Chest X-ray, AP view. Patient: 62 years old, sex F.
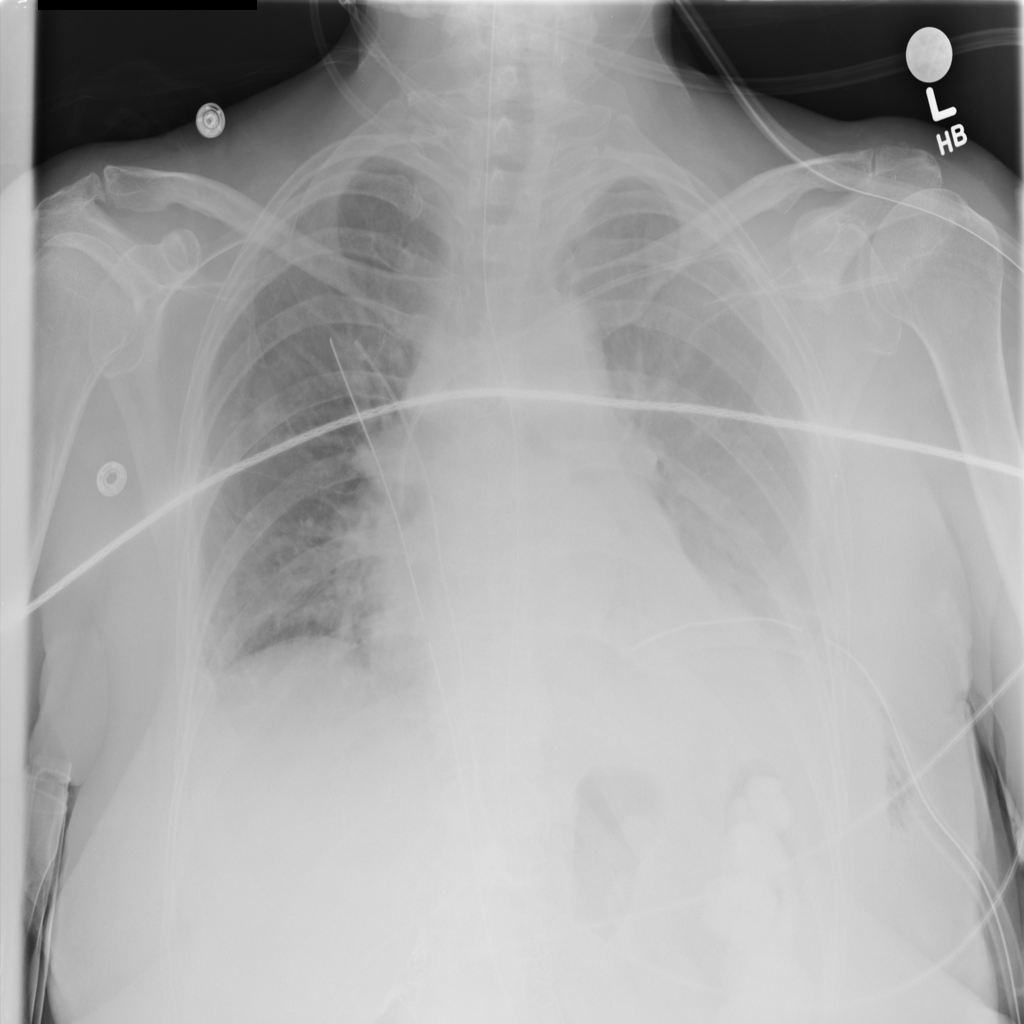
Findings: No Finding